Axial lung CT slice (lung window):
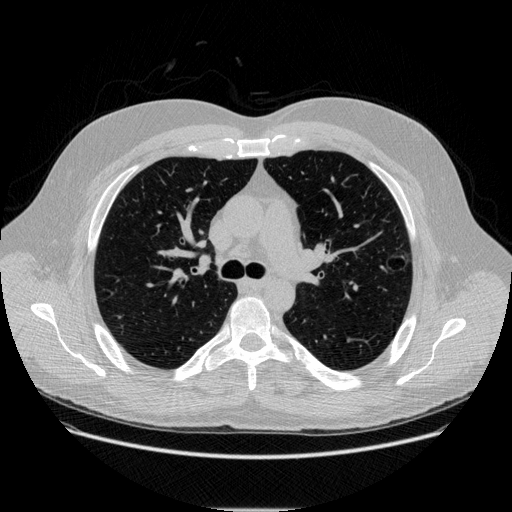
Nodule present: yes
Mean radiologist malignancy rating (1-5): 3